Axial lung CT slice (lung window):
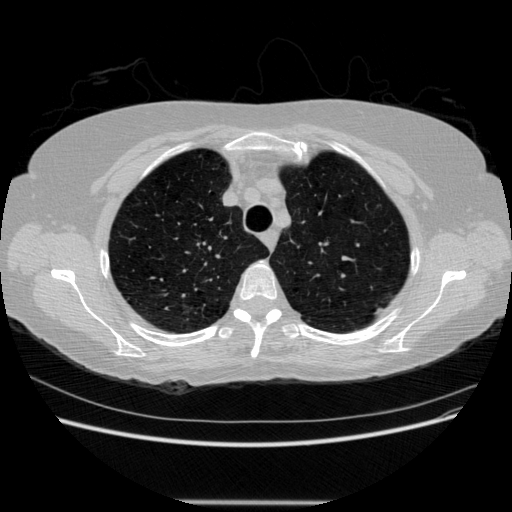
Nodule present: no